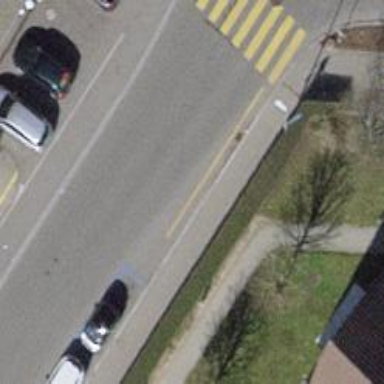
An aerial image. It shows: Road with traffic signals.